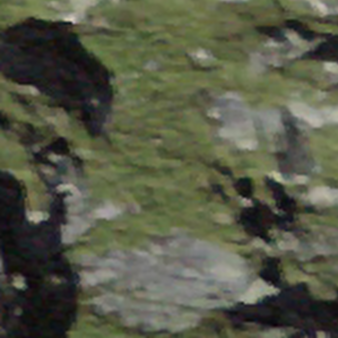
Label: other